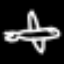
Label: airplane